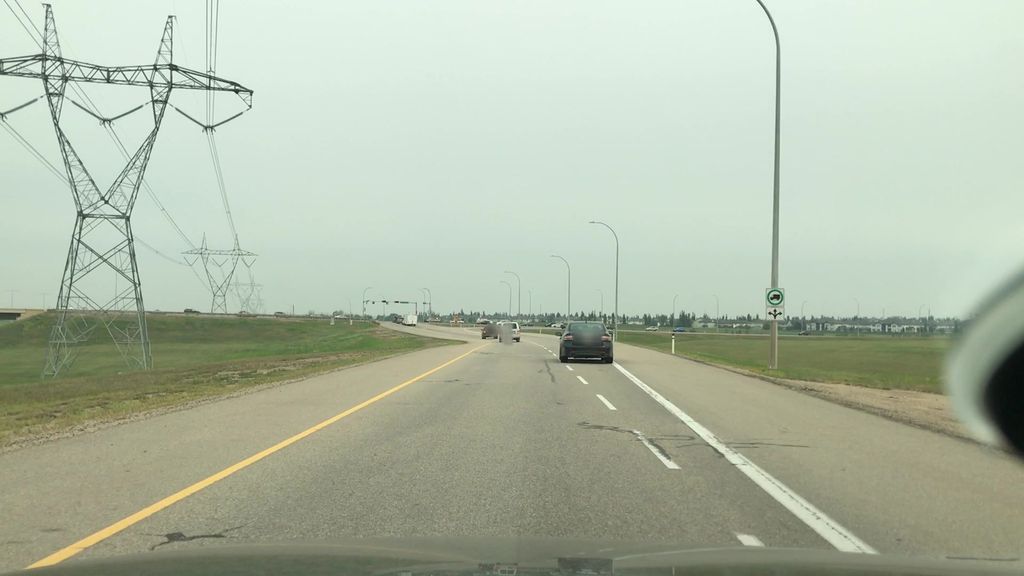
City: edmonton